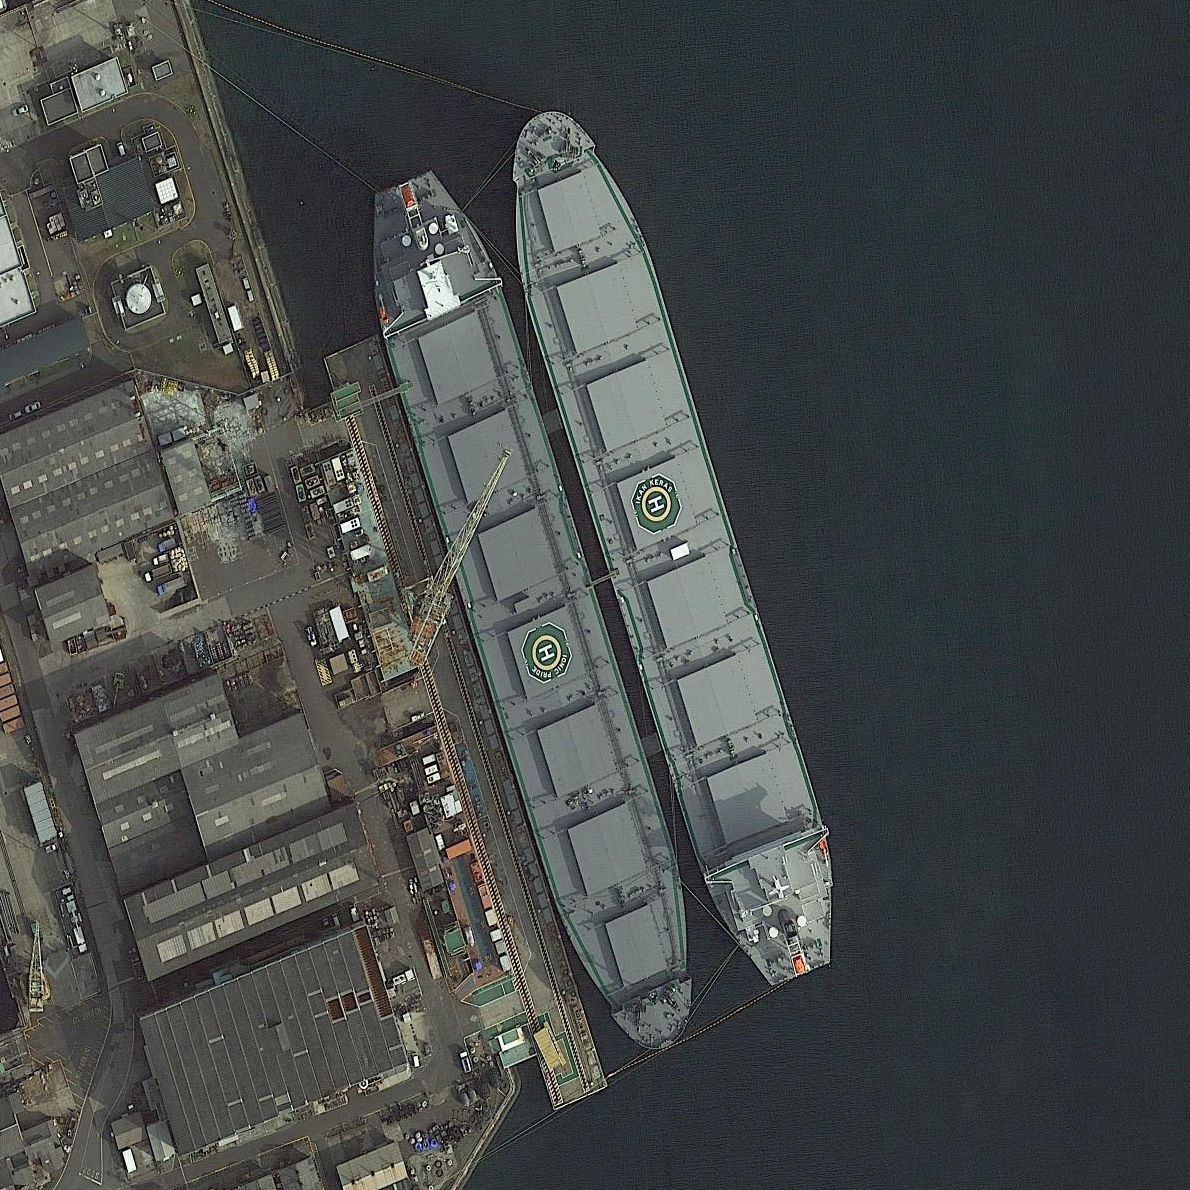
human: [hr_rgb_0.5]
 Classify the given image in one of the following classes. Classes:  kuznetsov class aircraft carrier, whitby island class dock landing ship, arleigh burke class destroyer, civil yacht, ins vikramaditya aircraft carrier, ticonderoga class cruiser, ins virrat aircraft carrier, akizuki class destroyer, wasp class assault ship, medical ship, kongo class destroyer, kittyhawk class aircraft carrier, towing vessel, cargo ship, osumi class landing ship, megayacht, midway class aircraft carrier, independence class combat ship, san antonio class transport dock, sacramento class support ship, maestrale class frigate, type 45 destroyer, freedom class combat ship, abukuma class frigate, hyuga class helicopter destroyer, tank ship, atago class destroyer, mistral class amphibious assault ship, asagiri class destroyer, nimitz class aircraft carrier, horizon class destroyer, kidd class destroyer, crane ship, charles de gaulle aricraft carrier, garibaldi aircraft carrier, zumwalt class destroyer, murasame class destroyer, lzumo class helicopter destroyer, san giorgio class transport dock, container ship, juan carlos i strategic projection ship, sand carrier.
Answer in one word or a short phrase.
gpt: Cargo ship